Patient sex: M
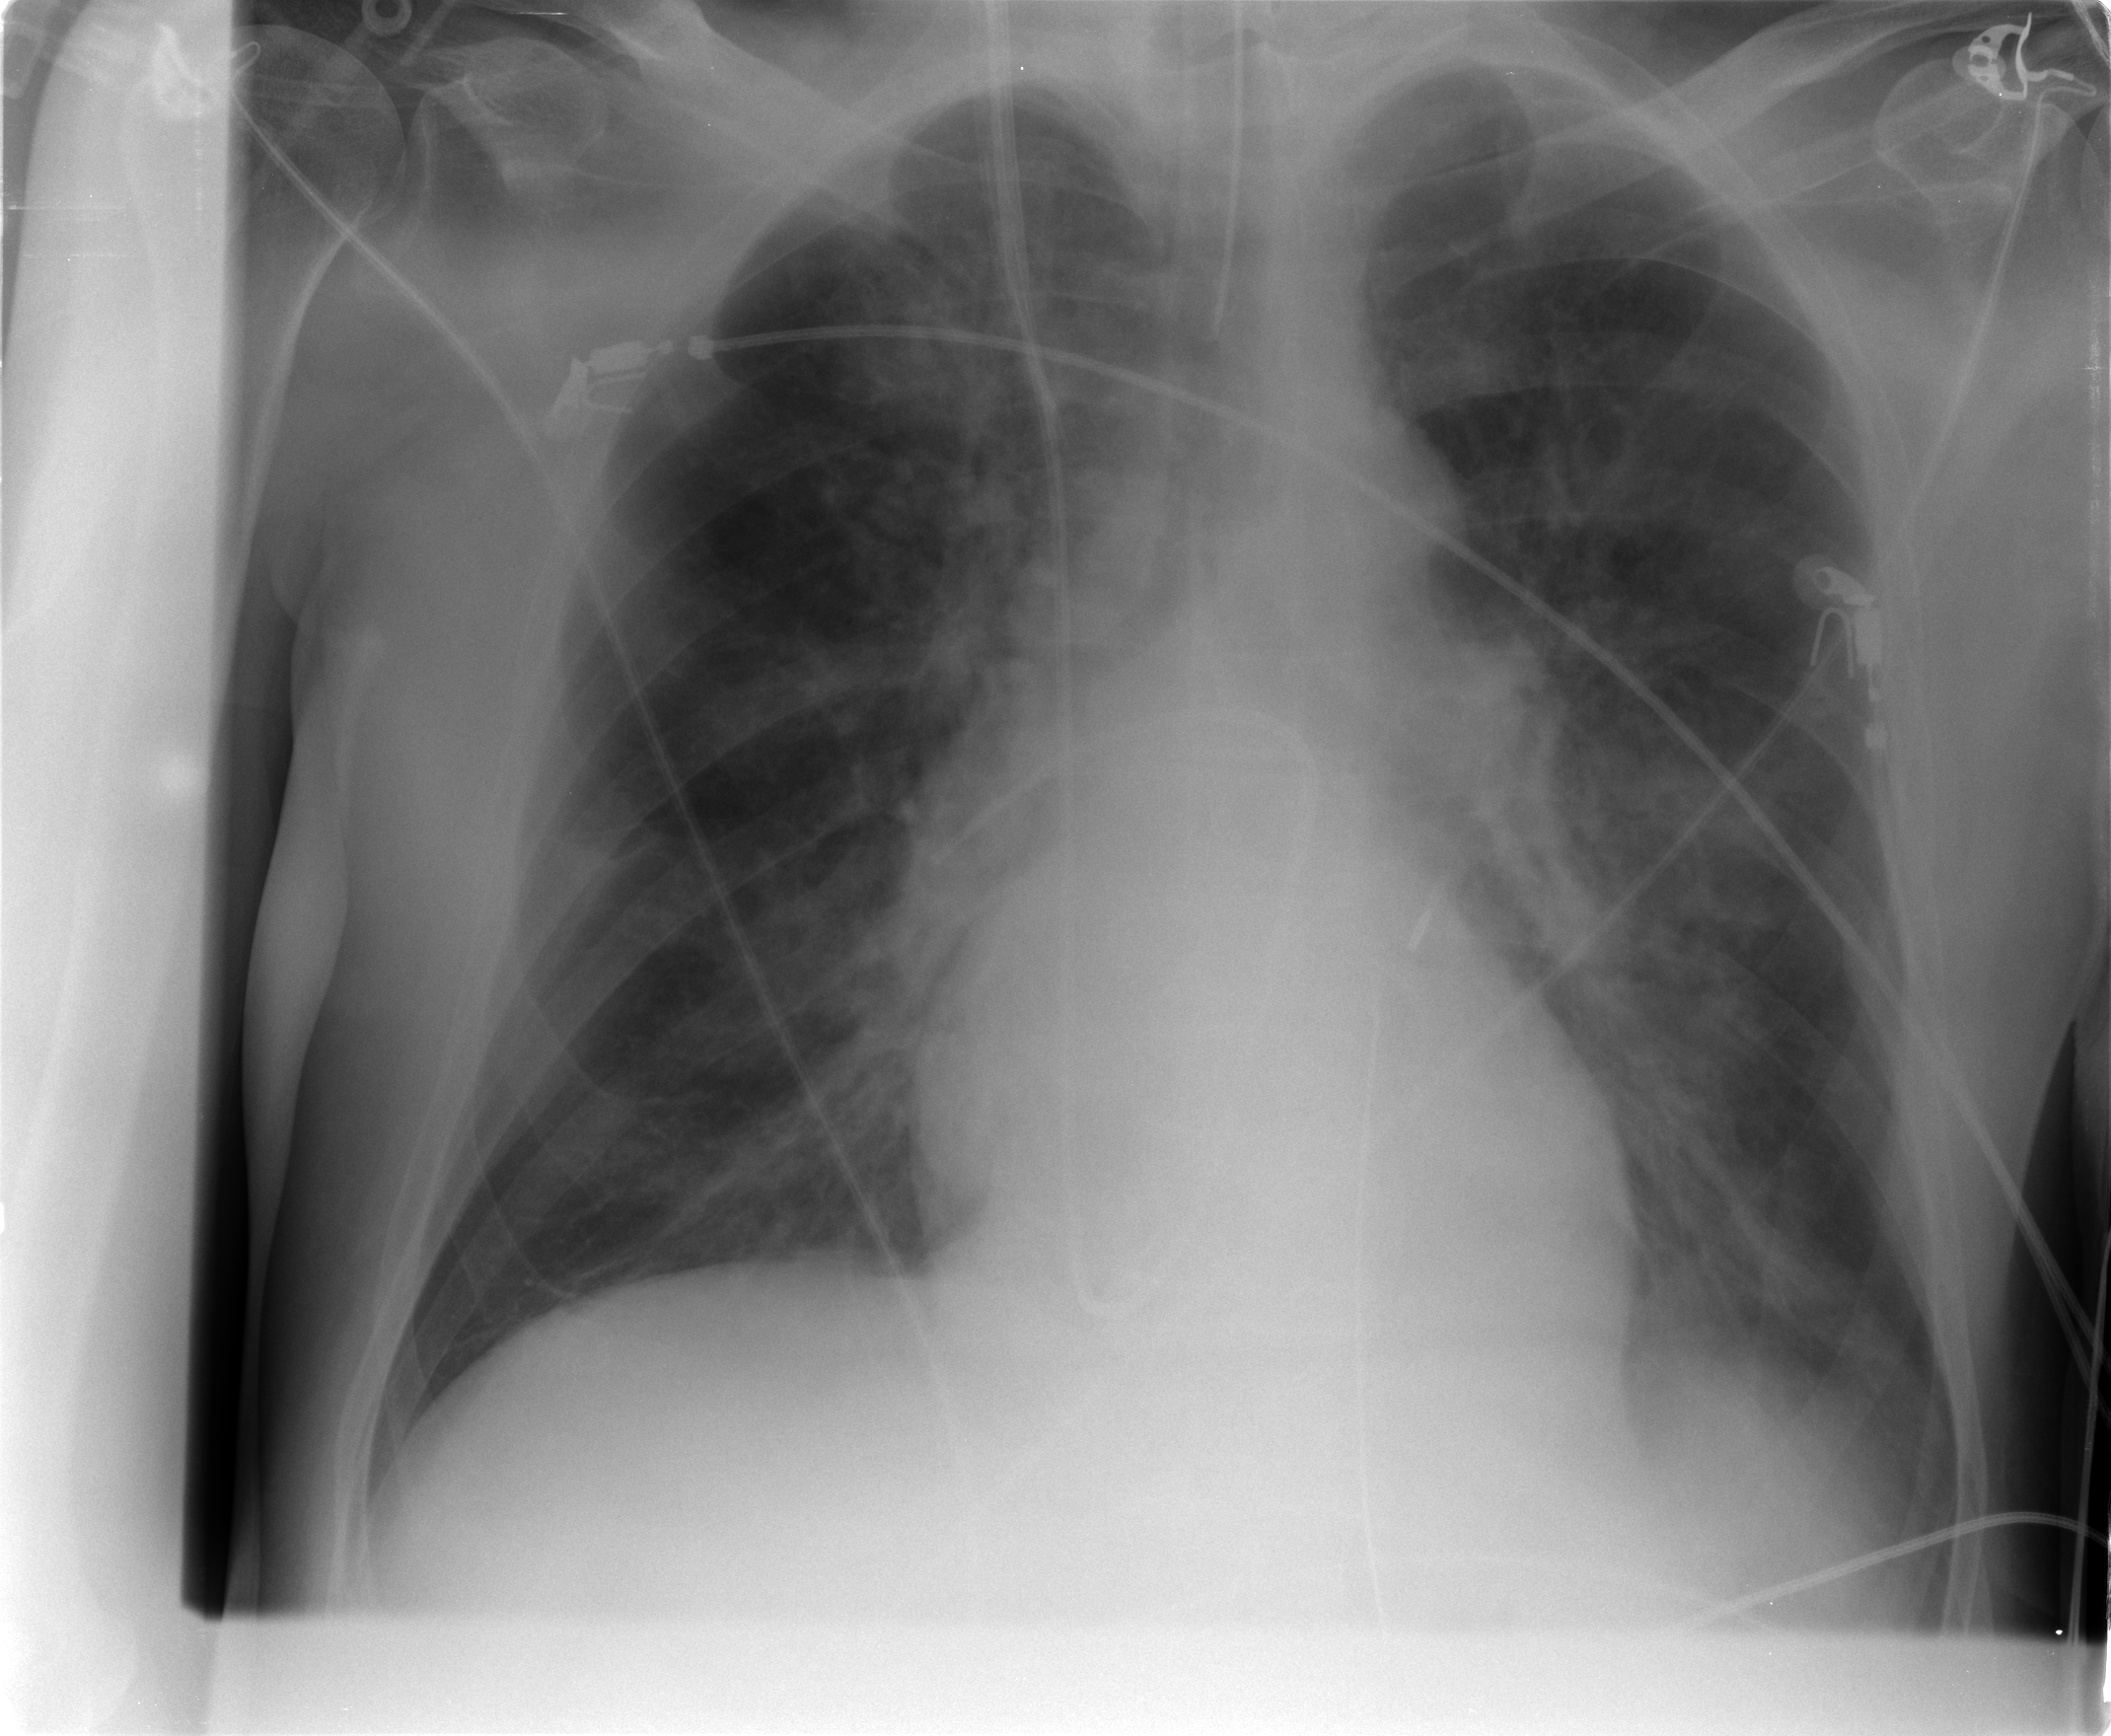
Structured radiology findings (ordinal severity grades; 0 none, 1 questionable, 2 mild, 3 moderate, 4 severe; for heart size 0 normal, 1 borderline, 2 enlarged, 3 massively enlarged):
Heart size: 0
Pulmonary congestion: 2
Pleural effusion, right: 0
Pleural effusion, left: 2
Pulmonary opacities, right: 2
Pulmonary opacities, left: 2
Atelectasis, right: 2
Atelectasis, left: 2